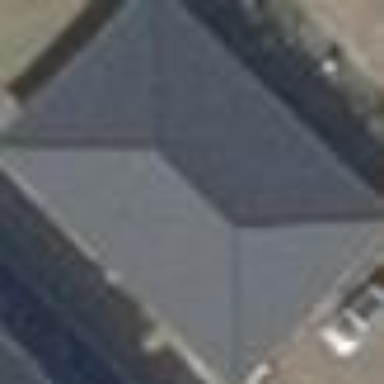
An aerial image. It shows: Building with hipped roof shape.